一年级 · 算术
答题。

他们一共有( ) 支铅笔。 \$ \qquad \$ $+$ $=$
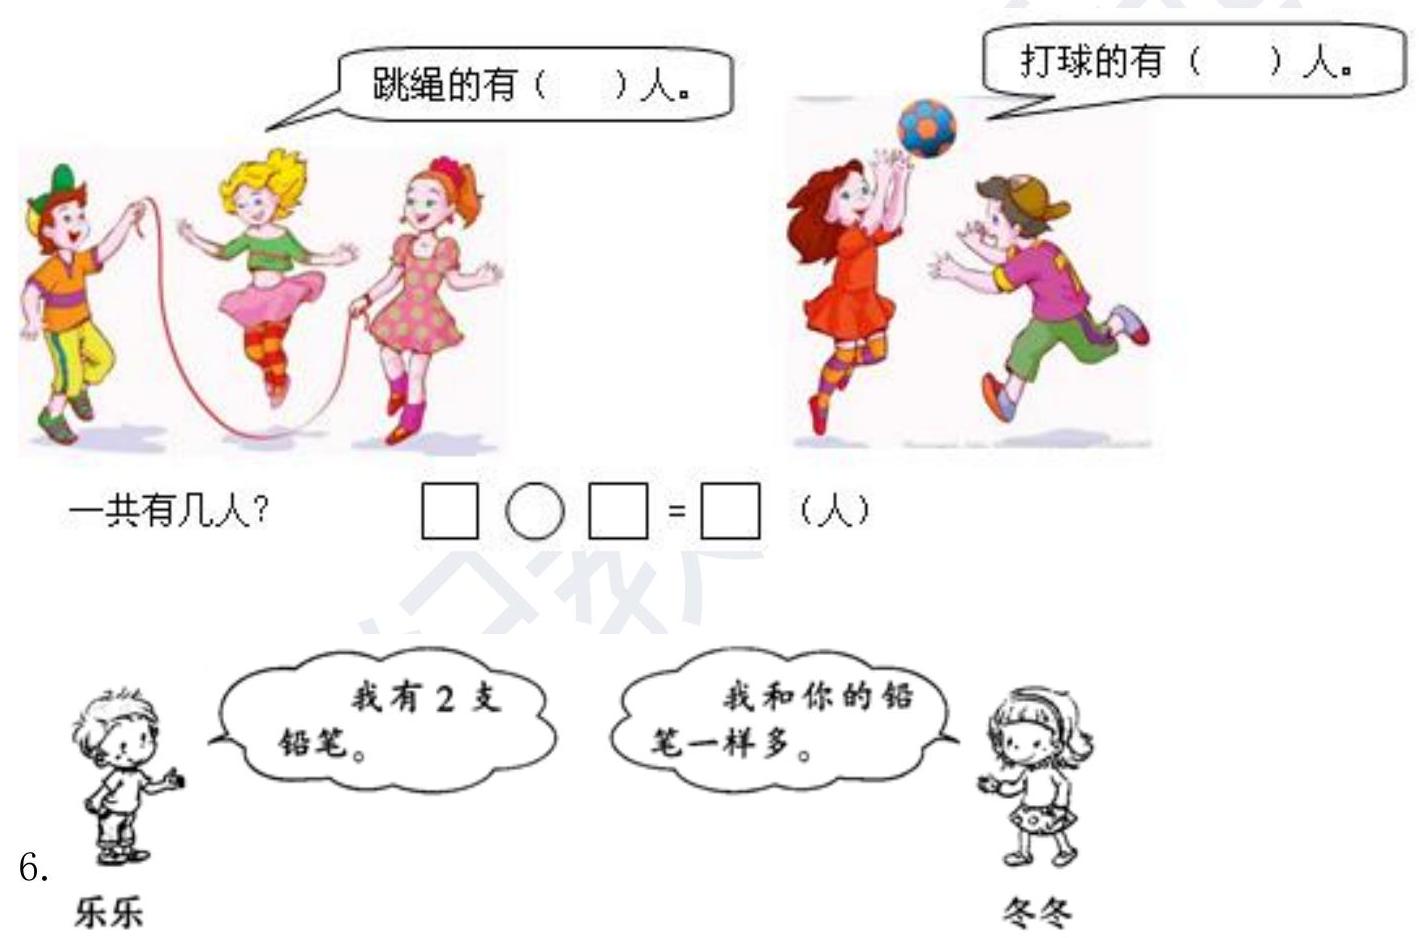
答案: 绳有 3 人; 打球的有 2 人; $3+2=5$ （人） 答: 一共有 5 人。

​     $4 ; 2+2=4$